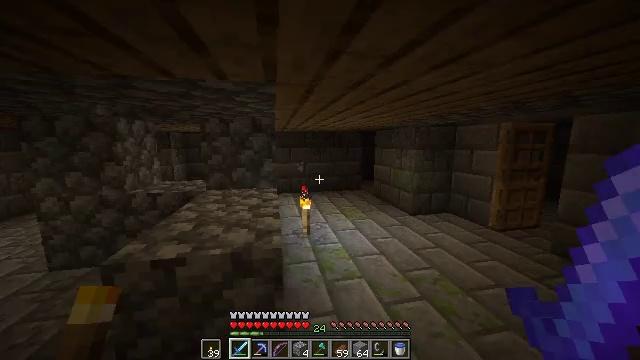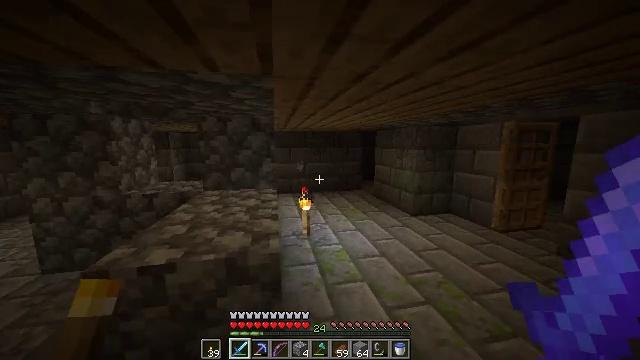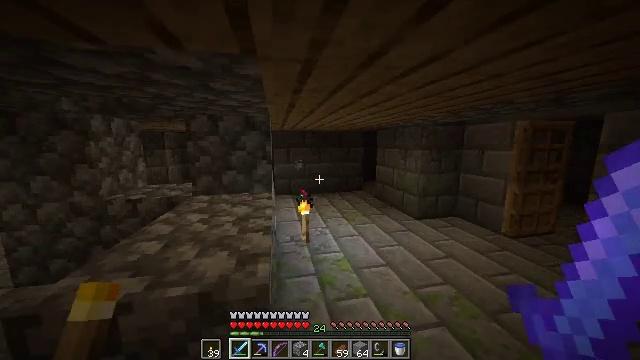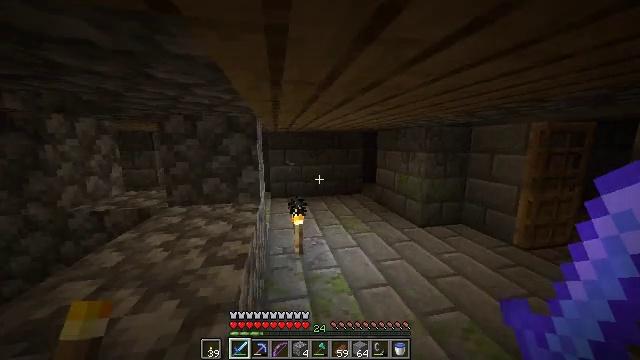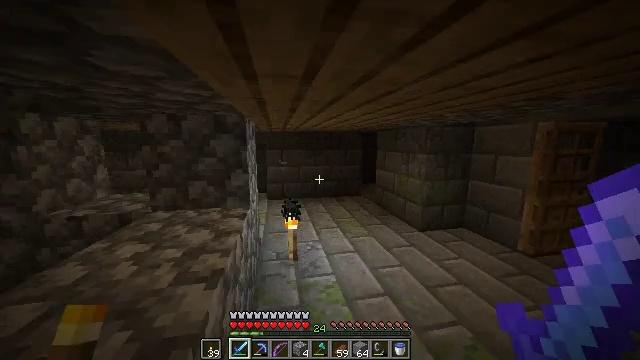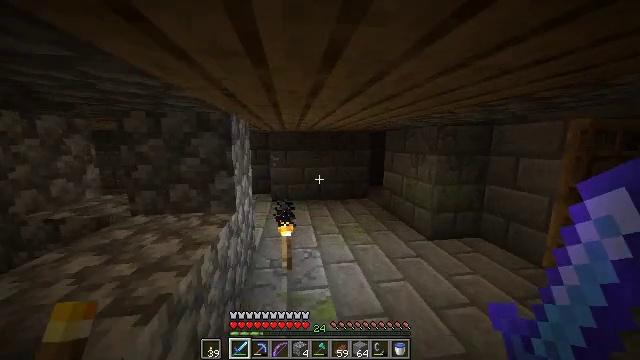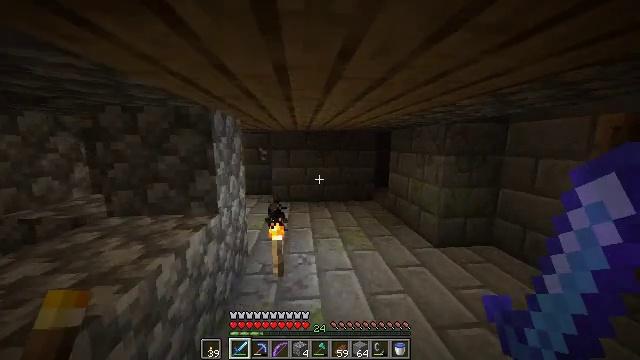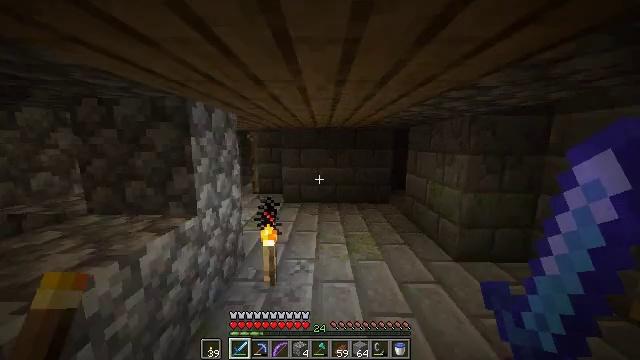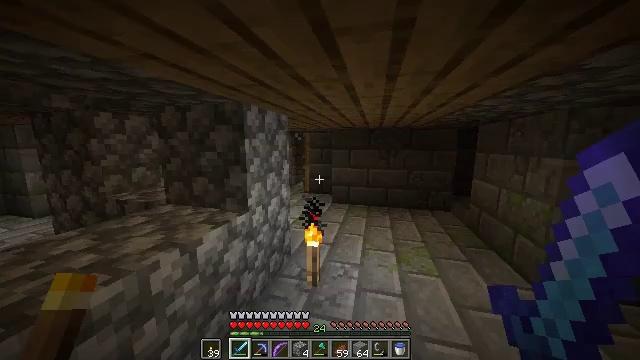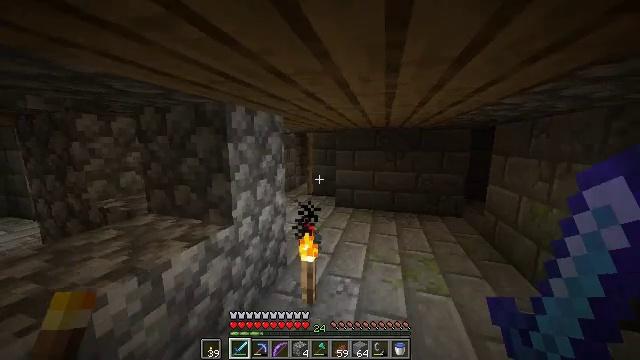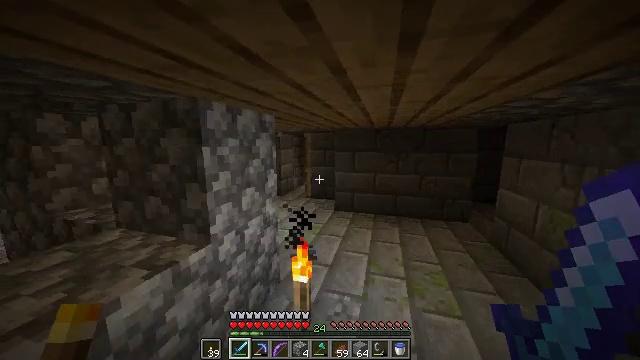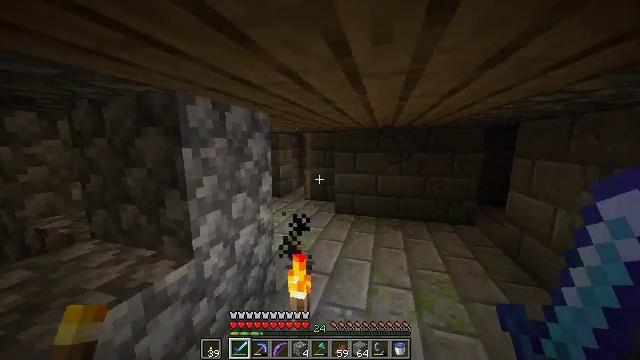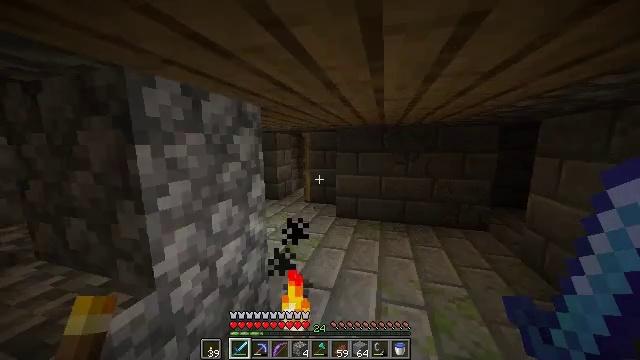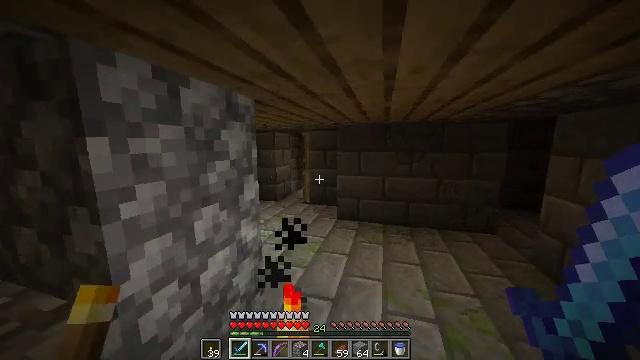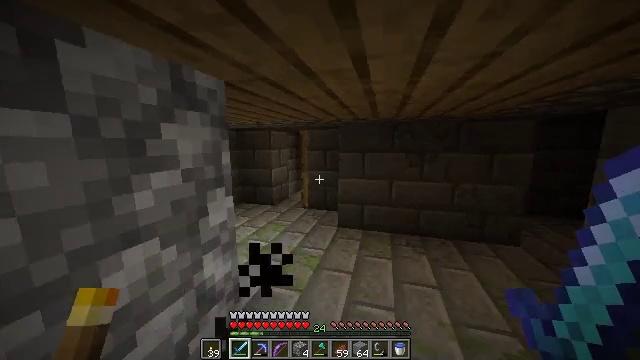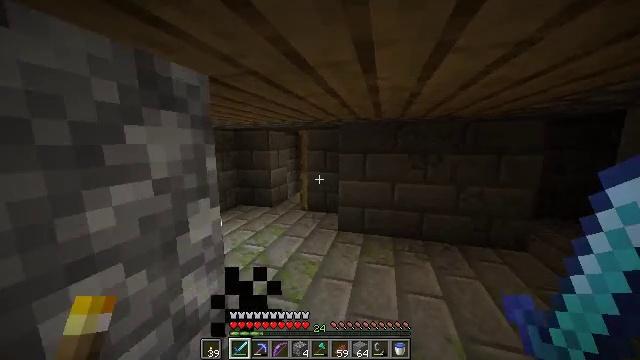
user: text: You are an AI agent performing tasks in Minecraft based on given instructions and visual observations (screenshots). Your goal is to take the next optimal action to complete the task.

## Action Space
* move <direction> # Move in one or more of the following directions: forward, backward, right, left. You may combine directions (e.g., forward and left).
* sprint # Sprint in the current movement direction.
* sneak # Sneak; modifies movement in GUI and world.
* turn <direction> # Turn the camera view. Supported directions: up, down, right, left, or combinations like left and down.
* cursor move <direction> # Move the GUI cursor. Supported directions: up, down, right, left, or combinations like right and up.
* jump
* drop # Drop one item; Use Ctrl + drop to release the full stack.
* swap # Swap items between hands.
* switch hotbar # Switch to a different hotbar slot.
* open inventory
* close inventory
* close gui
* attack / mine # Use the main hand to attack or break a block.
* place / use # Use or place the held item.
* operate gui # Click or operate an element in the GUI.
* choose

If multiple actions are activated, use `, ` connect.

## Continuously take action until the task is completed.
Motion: motion action
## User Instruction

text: Mine the iron door to remove it.
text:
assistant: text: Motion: move forward, sprint
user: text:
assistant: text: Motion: move forward, sprint
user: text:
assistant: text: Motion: move forward and move right, sprint
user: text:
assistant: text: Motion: move forward and move right, sprint
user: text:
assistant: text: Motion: move forward and move right, turn left
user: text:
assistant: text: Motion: move forward and move right, turn left
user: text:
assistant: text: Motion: move forward and move right, turn left
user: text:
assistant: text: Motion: move forward, turn left
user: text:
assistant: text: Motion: move forward, turn left
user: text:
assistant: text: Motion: move forward
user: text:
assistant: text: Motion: move forward
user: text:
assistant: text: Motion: move forward
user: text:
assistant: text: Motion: move forward
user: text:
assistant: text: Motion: move forward, sprint
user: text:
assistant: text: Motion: move forward, sprint
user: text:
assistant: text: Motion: move forward, sprint
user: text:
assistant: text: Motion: move forward, sprint
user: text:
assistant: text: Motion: move forward, sprint
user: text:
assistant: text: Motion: move forward, sprint
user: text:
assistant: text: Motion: move forward, sprint
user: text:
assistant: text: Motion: move forward, sprint
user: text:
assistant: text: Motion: move forward and move left, sprint
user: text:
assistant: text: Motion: move forward and move left, sprint
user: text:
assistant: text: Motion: move forward and move left, sprint
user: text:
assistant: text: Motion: move forward and move left, sprint, turn right and down
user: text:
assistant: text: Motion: move forward and move left, sprint, turn right and down
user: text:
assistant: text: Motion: move forward, sprint
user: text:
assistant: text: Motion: move forward, sprint
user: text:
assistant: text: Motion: move forward, sprint
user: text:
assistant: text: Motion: move forward, sprint